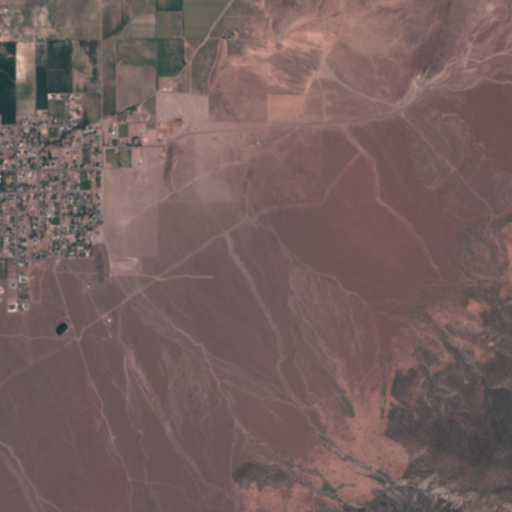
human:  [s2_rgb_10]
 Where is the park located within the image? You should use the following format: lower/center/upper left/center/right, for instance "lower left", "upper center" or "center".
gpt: The park is located in the upper left of the image.
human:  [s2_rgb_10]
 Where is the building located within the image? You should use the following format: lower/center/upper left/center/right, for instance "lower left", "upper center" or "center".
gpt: The building is located in the upper left of the image.
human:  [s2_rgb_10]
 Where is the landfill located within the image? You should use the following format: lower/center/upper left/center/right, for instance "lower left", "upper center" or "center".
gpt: There is no landfill in the image.